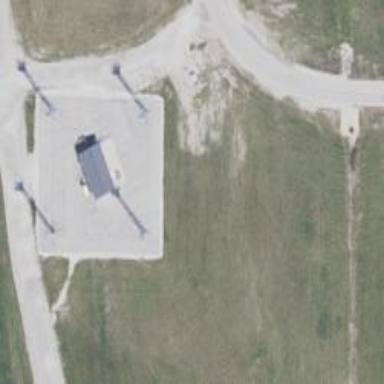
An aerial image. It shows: Man-made mast used for communication purposes.